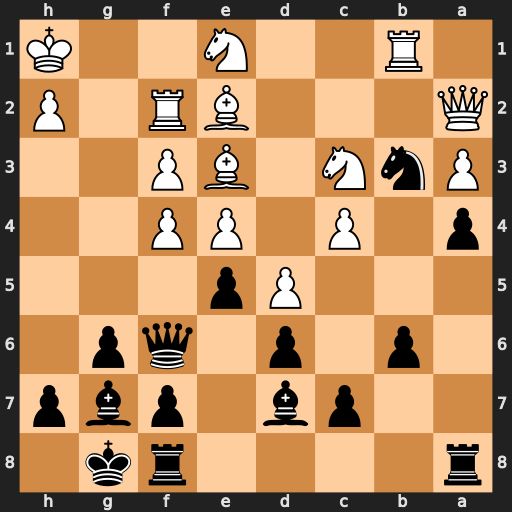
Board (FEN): r4rk1/2pb1pbp/1p1p1qp1/3Pp3/p1P1PP2/PnN1BP2/Q3BR1P/1R2N2K
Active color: b
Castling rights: -
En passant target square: -
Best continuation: exf4 Bc1 Qxc3